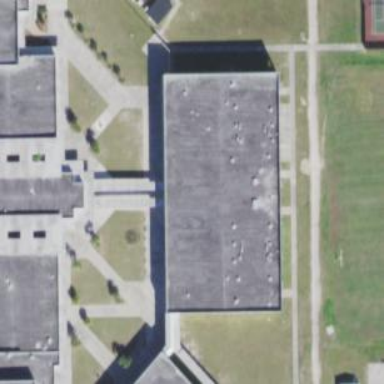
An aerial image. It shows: School building.